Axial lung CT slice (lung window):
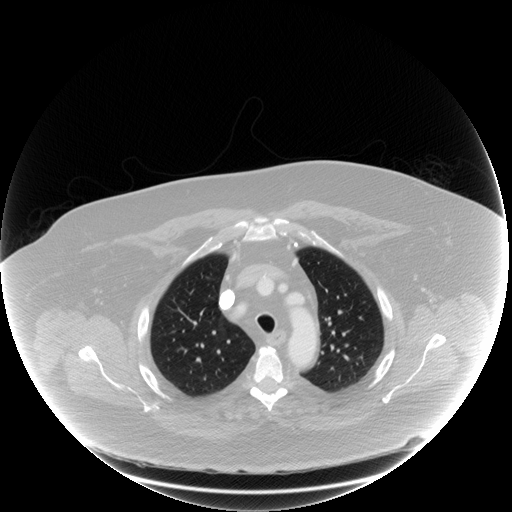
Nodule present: no